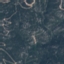
Label: HerbaceousVegetation